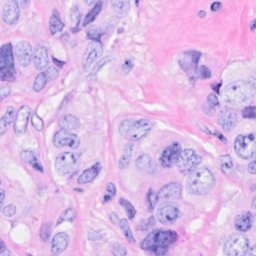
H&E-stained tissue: Breast